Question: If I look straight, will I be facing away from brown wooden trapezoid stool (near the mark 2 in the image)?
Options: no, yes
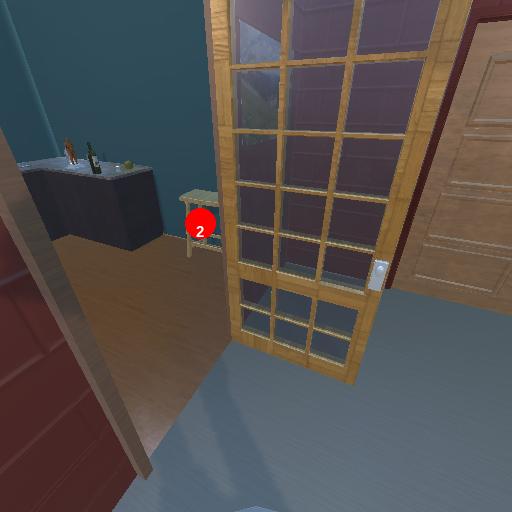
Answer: no